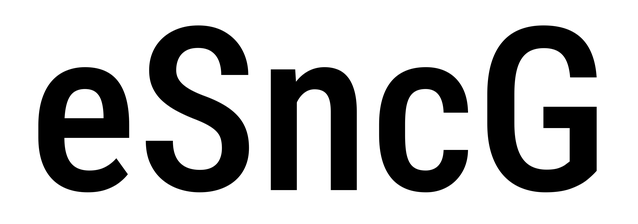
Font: Roboto_Condensed_Medium